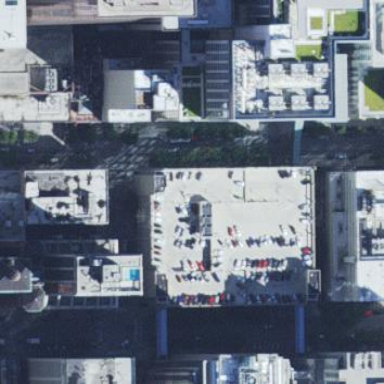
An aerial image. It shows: Multi-storey parking building.